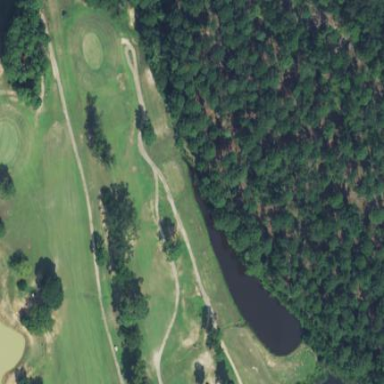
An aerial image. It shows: Grassy area designated as golf fairway.